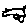
Label: hexagon